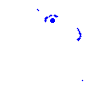
Particle: electron